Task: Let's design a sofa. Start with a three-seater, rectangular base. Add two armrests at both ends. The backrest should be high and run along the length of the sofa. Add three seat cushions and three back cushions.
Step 35:
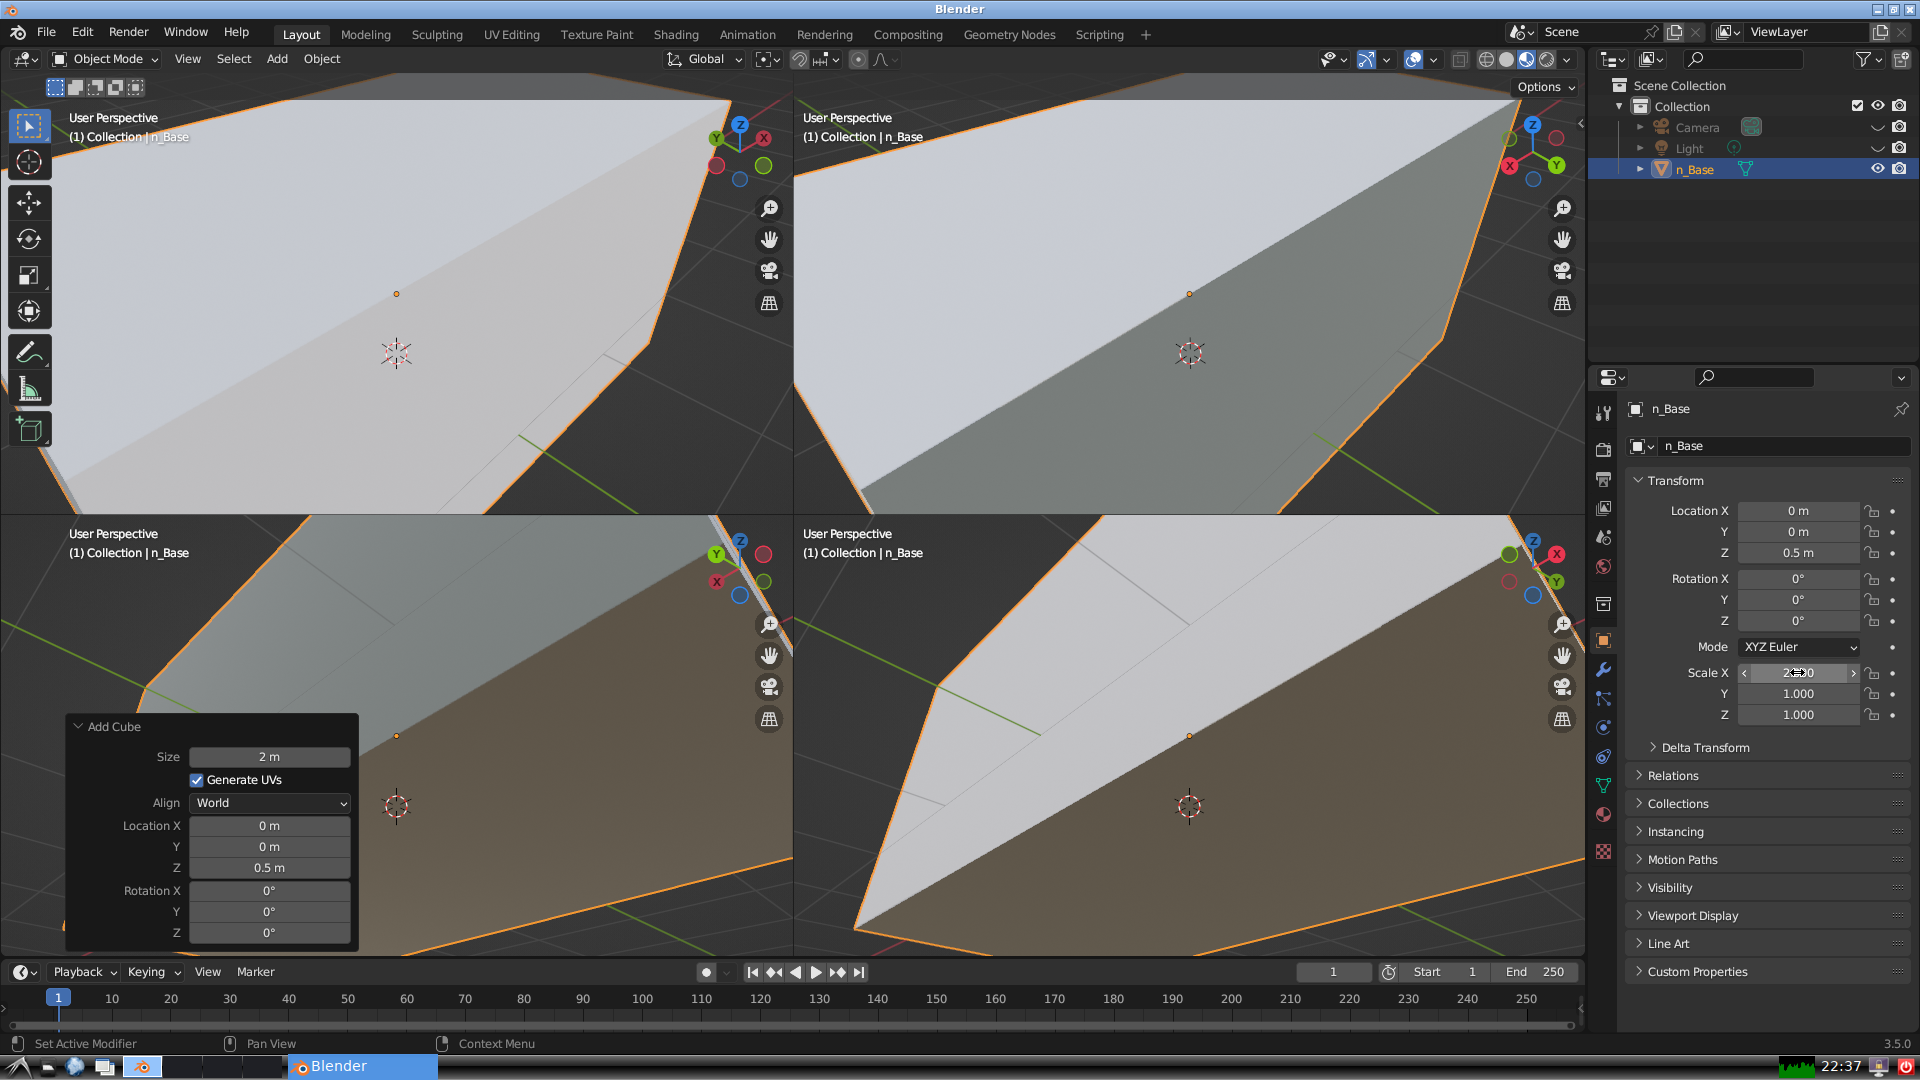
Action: {"mouse_move": [1797, 693]}